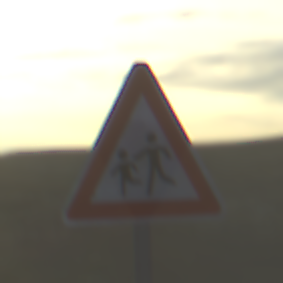
Verkehrszeichen: KinderRechts
Umgebung: Outdoor, Nature
Tageszeit: SunriseSunset
Wetter: PartlyCloudy
Licht: Natural
Jahreszeit: NotSpecified
Kontrast: HighContrast